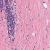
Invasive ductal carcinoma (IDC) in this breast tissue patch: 0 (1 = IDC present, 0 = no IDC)